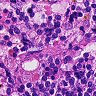
Metastatic tissue present: no